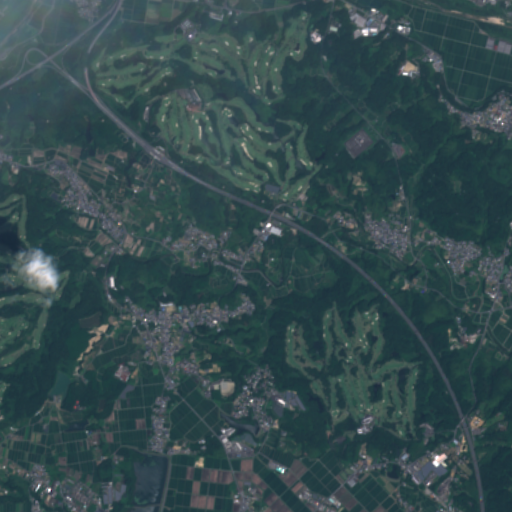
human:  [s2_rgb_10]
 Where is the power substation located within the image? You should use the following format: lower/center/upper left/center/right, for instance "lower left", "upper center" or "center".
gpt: The power substation is located in the upper right of the image.
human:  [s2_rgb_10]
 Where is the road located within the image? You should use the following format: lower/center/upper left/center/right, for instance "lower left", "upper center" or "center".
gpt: There is no road in the image.